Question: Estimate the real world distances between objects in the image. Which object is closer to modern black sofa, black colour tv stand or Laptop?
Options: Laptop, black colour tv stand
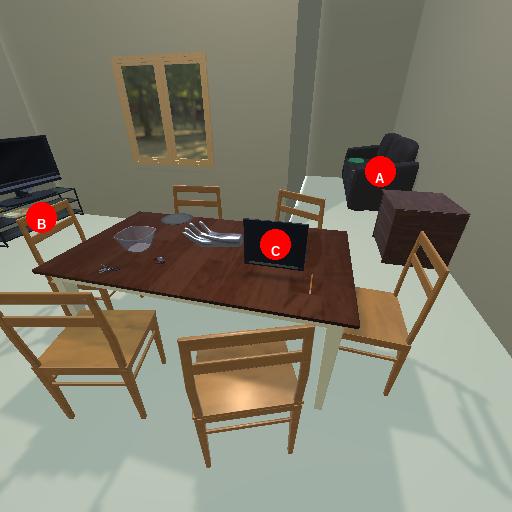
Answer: Laptop